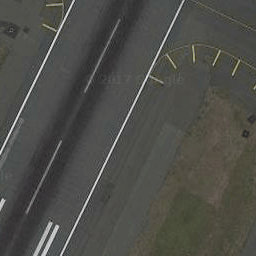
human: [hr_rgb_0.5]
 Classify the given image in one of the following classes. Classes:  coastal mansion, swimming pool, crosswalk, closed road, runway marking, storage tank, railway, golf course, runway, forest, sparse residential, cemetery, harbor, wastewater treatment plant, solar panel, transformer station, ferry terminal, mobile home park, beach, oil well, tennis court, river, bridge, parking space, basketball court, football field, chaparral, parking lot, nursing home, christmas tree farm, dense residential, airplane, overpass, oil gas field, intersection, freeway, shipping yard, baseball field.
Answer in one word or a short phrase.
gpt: runway